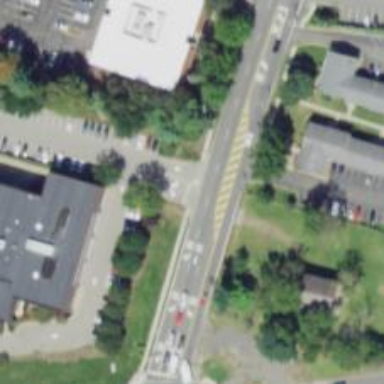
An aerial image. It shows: Crossing on footway.